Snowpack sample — Snodgrass Mountain, Crested Butte, Colorado (2/4/25, 12:06 PM MST)
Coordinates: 38.923, -106.968
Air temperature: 35 °F
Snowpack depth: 80 cm
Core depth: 80 cm
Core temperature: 32 °F
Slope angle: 14°, slope face: 78°
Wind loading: low
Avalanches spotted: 0
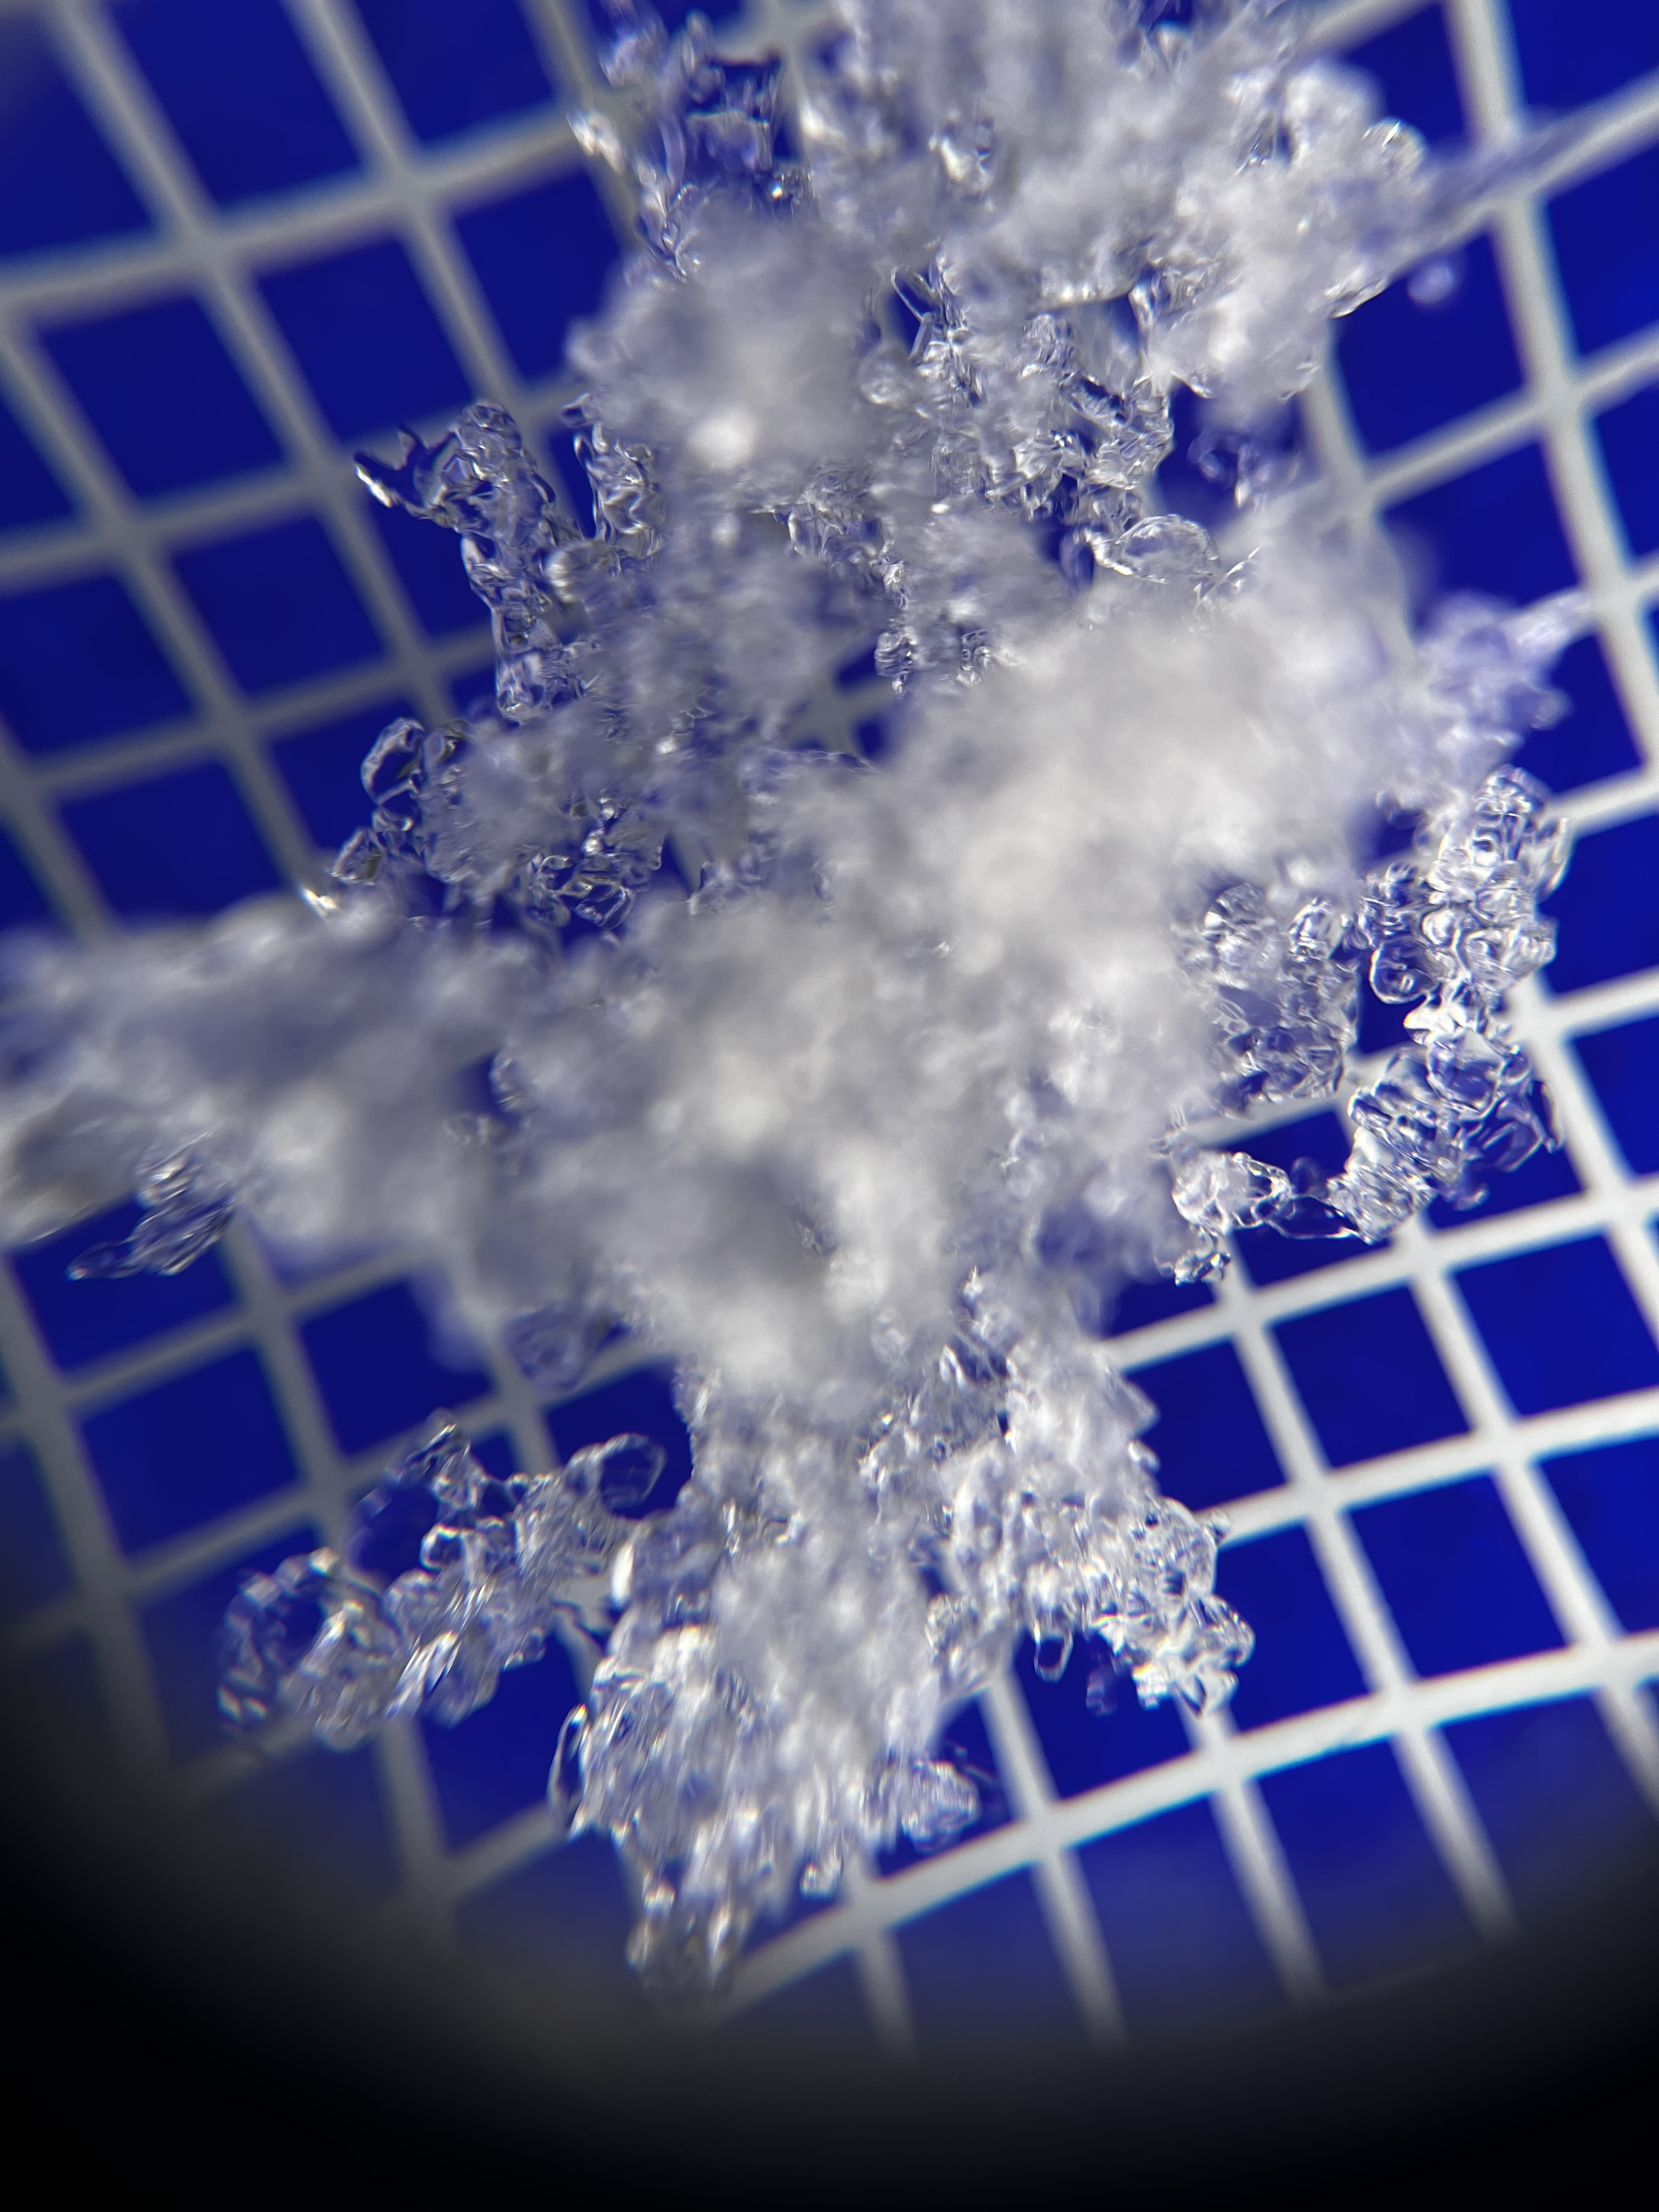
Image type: magnified_profile
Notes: No avalanches nearby, unusually warm weather for the last month reported by residents, Collected 25 yards from treeline